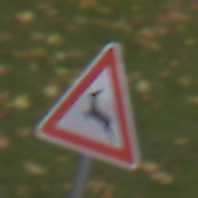
Verkehrszeichen: WildwechselRechts
Umgebung: Outdoor, Nature
Tageszeit: MorningAfternoon
Wetter: Overcast
Licht: Natural
Jahreszeit: Autumn
Kontrast: LowContrast